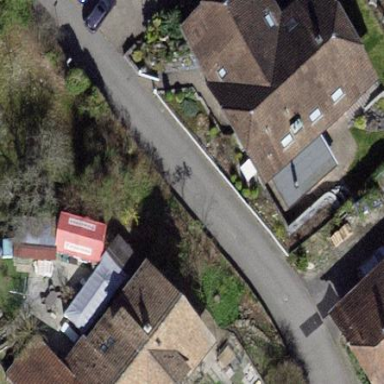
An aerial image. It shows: Simple and straightforward house.